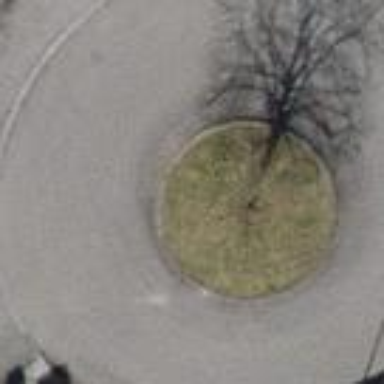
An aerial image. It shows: Residential road with roundabout.